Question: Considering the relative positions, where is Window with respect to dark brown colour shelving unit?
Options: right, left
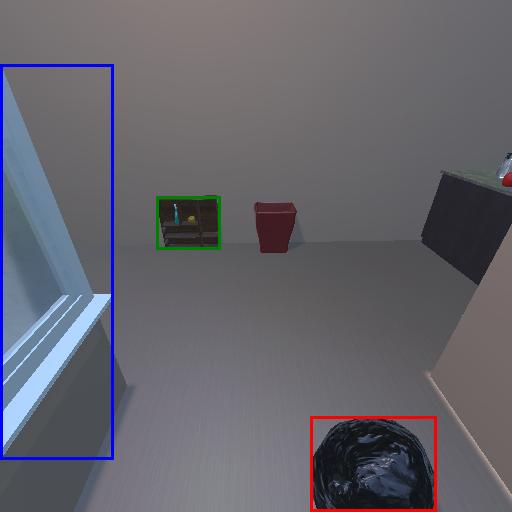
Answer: right